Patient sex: M
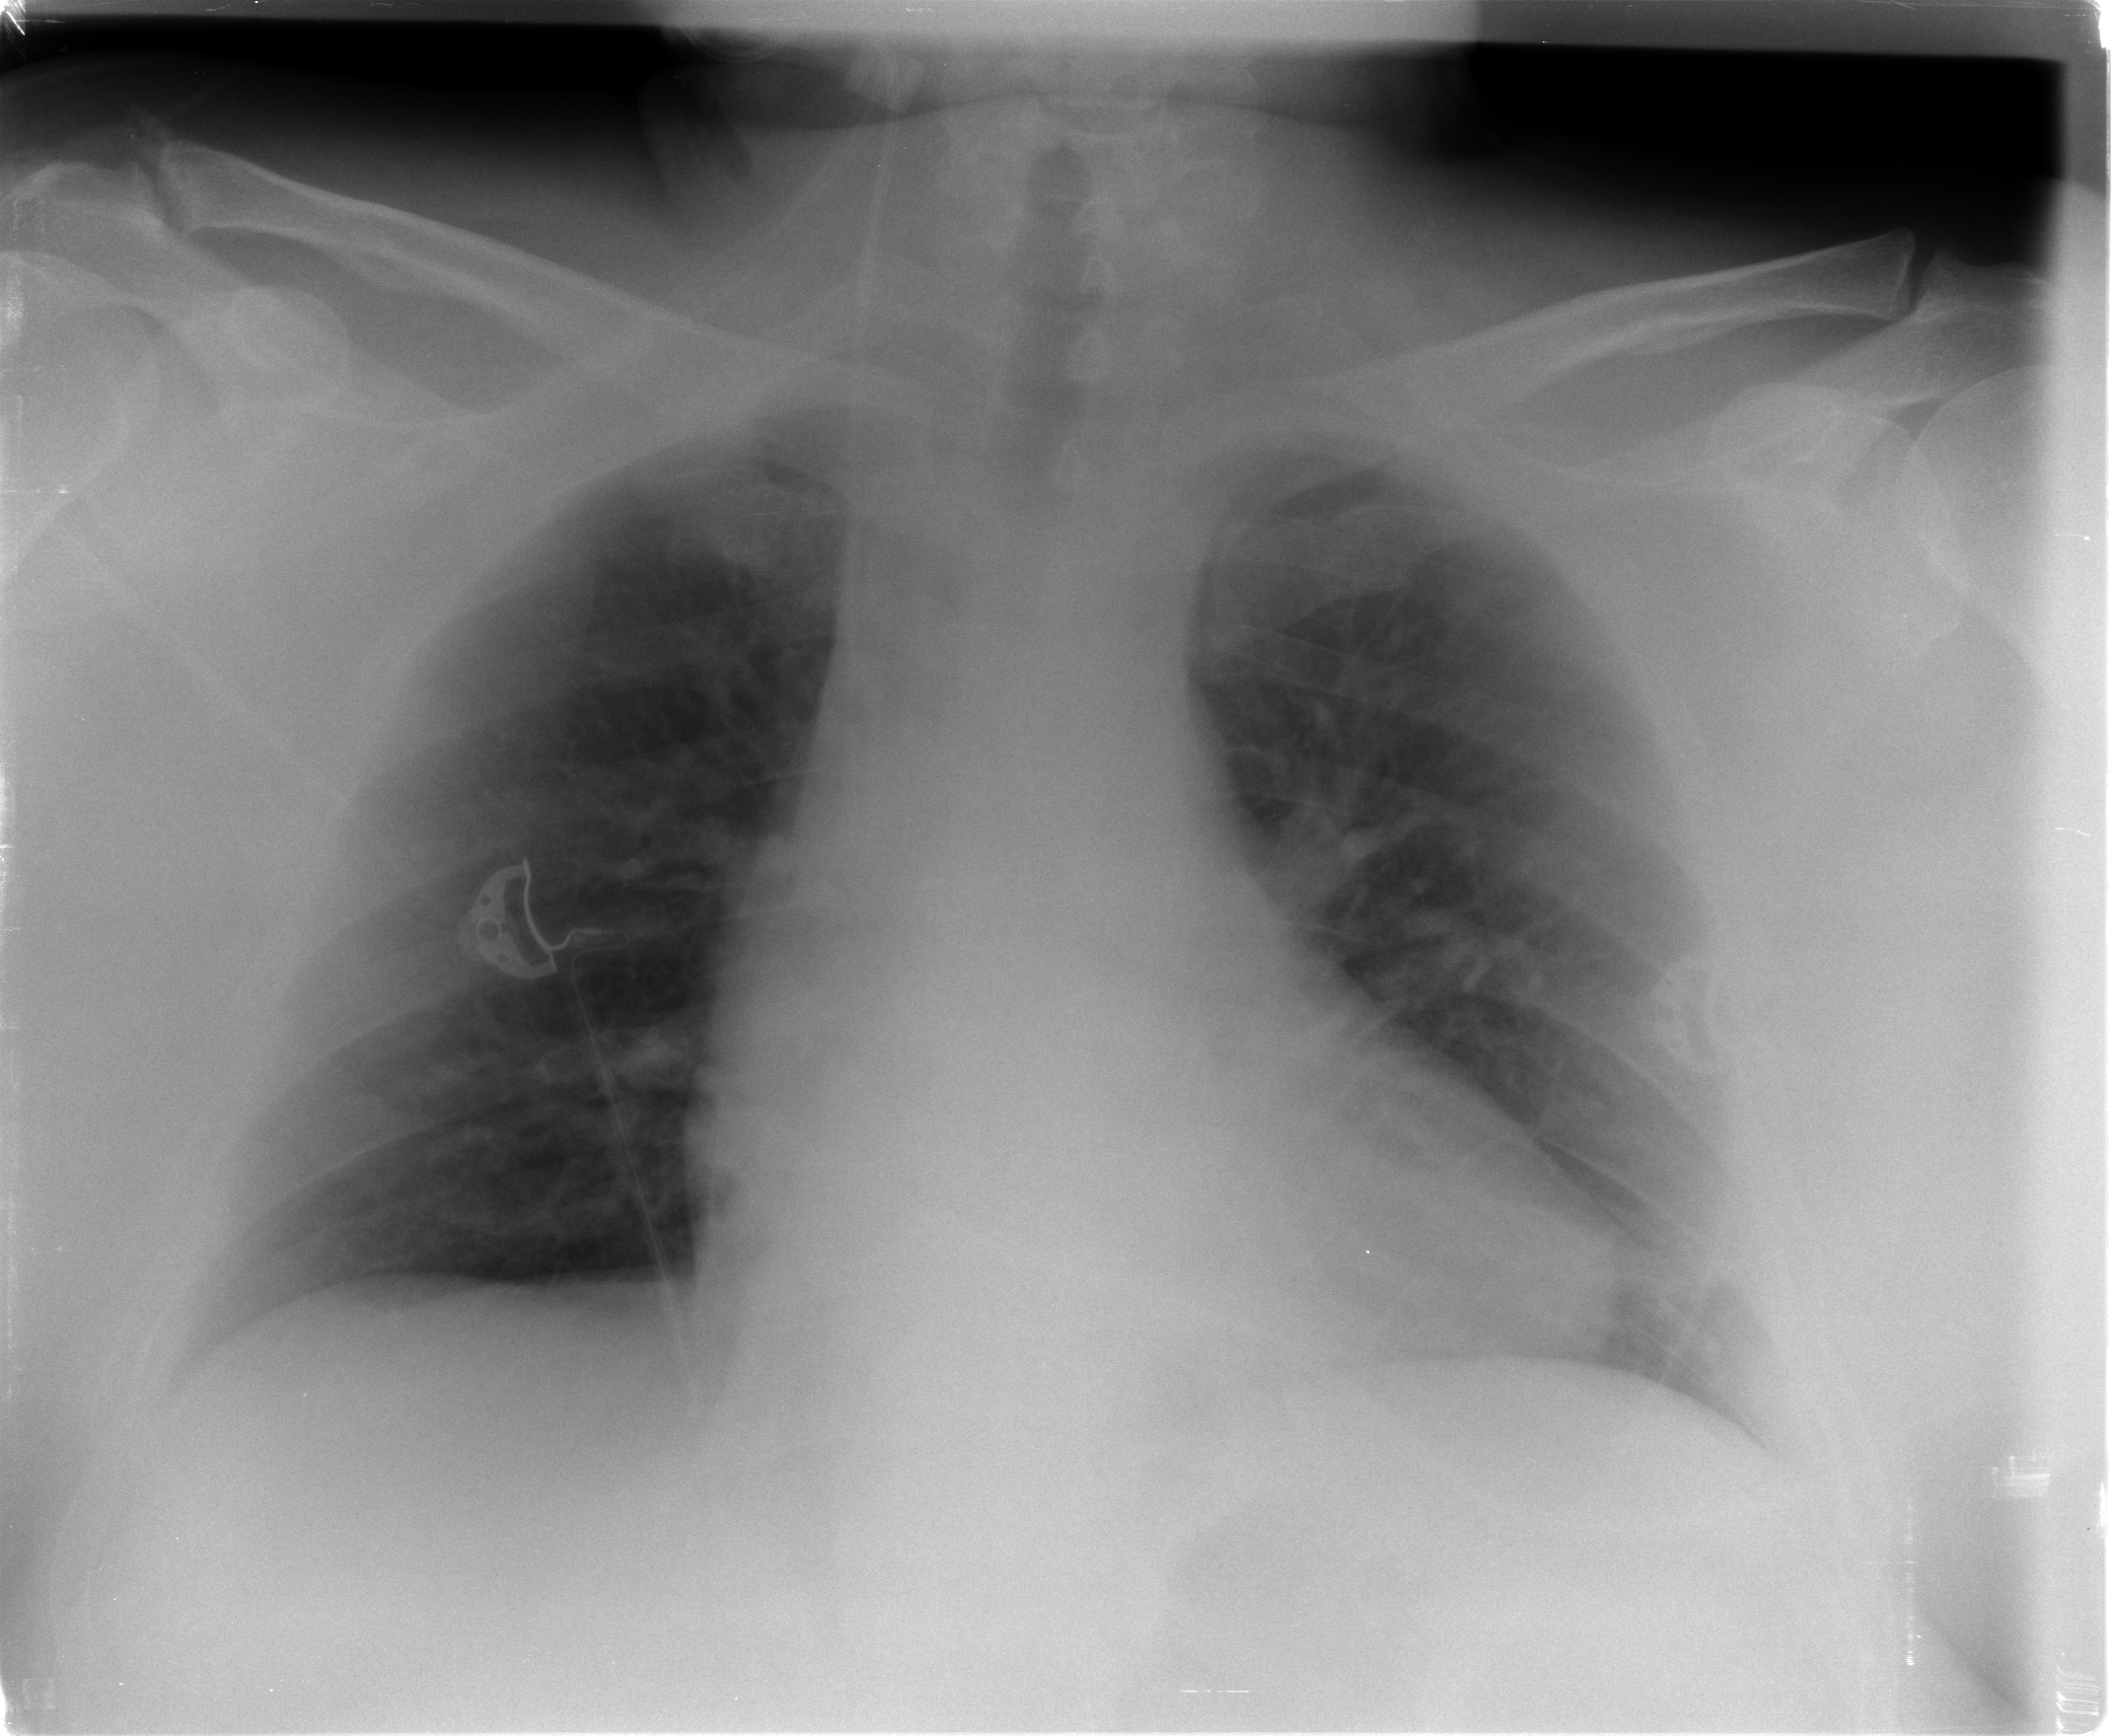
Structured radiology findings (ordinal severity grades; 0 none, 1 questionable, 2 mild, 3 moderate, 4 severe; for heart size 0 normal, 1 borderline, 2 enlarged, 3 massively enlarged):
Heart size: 1
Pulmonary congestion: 2
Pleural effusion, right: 0
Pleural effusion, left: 0
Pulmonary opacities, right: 0
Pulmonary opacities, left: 0
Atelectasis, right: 0
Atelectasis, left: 2